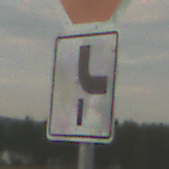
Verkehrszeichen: VerlaufVorfahrtsstrasse10
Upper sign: Stop
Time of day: SunriseSunset
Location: Outdoor (RoadRail)
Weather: PartlyCloudy
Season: NotSpecified
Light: Natural